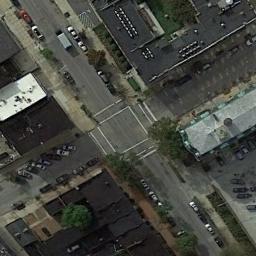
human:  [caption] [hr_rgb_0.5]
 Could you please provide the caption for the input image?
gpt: An intersection with normal traffic is between some buildings .

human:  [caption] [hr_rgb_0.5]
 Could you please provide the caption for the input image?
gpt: There are many buildings of different shapes and sizes beside the intersection .

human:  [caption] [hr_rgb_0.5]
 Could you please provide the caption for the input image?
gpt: There are arrows on the ground at the intersection .

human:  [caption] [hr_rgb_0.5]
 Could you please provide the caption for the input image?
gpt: There are many moving and waiting vehicles on the road at the intersection, There are many buildings and some trees around the intersection, And many cars are parked in the open space beside the intersection .

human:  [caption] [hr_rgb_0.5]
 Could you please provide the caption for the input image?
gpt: An intersection beside a white building and a gray building .